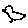
Label: bird